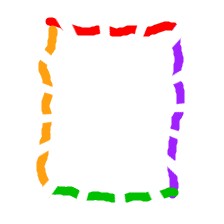
Shape: rectangle